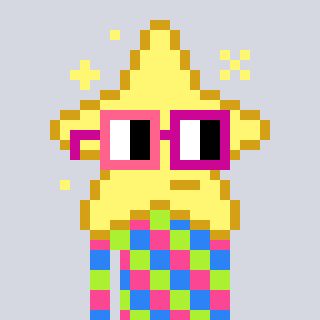
a pixel art character with square pink and red glasses, a star-shaped head and a yellow-colored body on a cool background